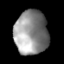
Tissue: lung
Cell type: Endothelial cells
Senescence score: 0.2265
Nuclear area (px): 1452
Mean DAPI intensity: 143.787